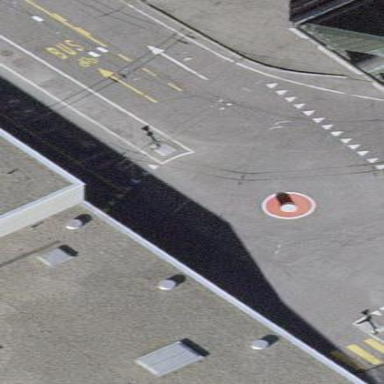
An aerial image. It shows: Secondary road with asphalt surface leading to roundabout. The road is equipped with trolley wires.